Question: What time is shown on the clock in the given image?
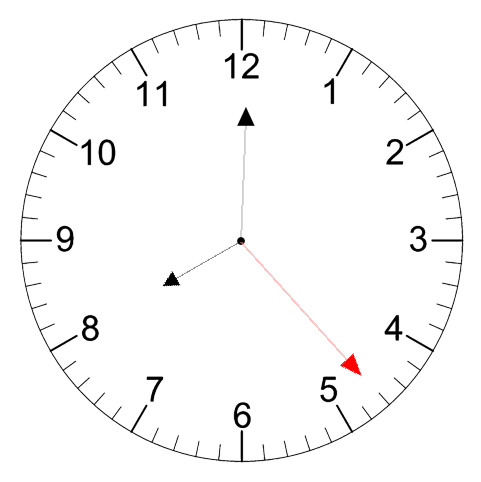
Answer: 08:00:23